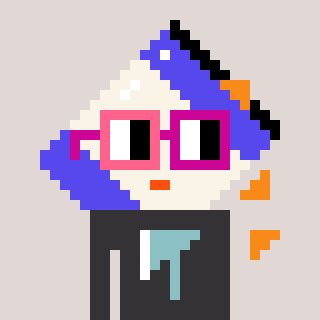
a pixel art character with square pink and red glasses, a chips-shaped head and a grayscale-colored body on a warm background